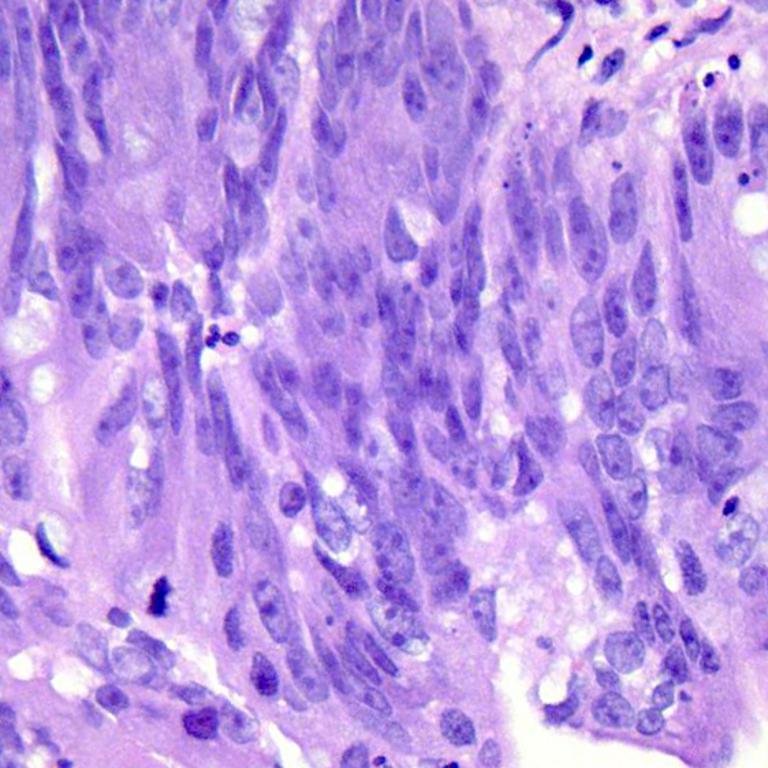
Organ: colon
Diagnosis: adenocarcinomas